Interaction volume radius: 5 \u00c5
Interaction volume height: 15 \u00c5
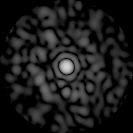
Disorder parameter: 0.8186